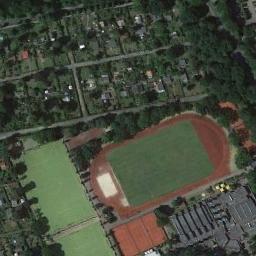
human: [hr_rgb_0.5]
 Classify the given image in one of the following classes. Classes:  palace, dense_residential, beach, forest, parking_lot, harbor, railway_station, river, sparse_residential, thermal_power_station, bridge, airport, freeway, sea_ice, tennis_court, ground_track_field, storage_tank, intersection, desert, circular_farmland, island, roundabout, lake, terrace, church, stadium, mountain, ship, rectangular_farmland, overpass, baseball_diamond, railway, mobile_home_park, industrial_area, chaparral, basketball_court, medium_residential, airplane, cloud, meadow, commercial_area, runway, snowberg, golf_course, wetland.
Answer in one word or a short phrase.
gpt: ground_track_field